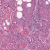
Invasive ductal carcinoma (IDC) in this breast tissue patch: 1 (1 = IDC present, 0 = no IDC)